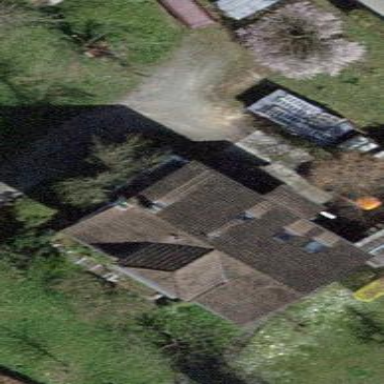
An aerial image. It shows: Building with tiled roof.